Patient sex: M
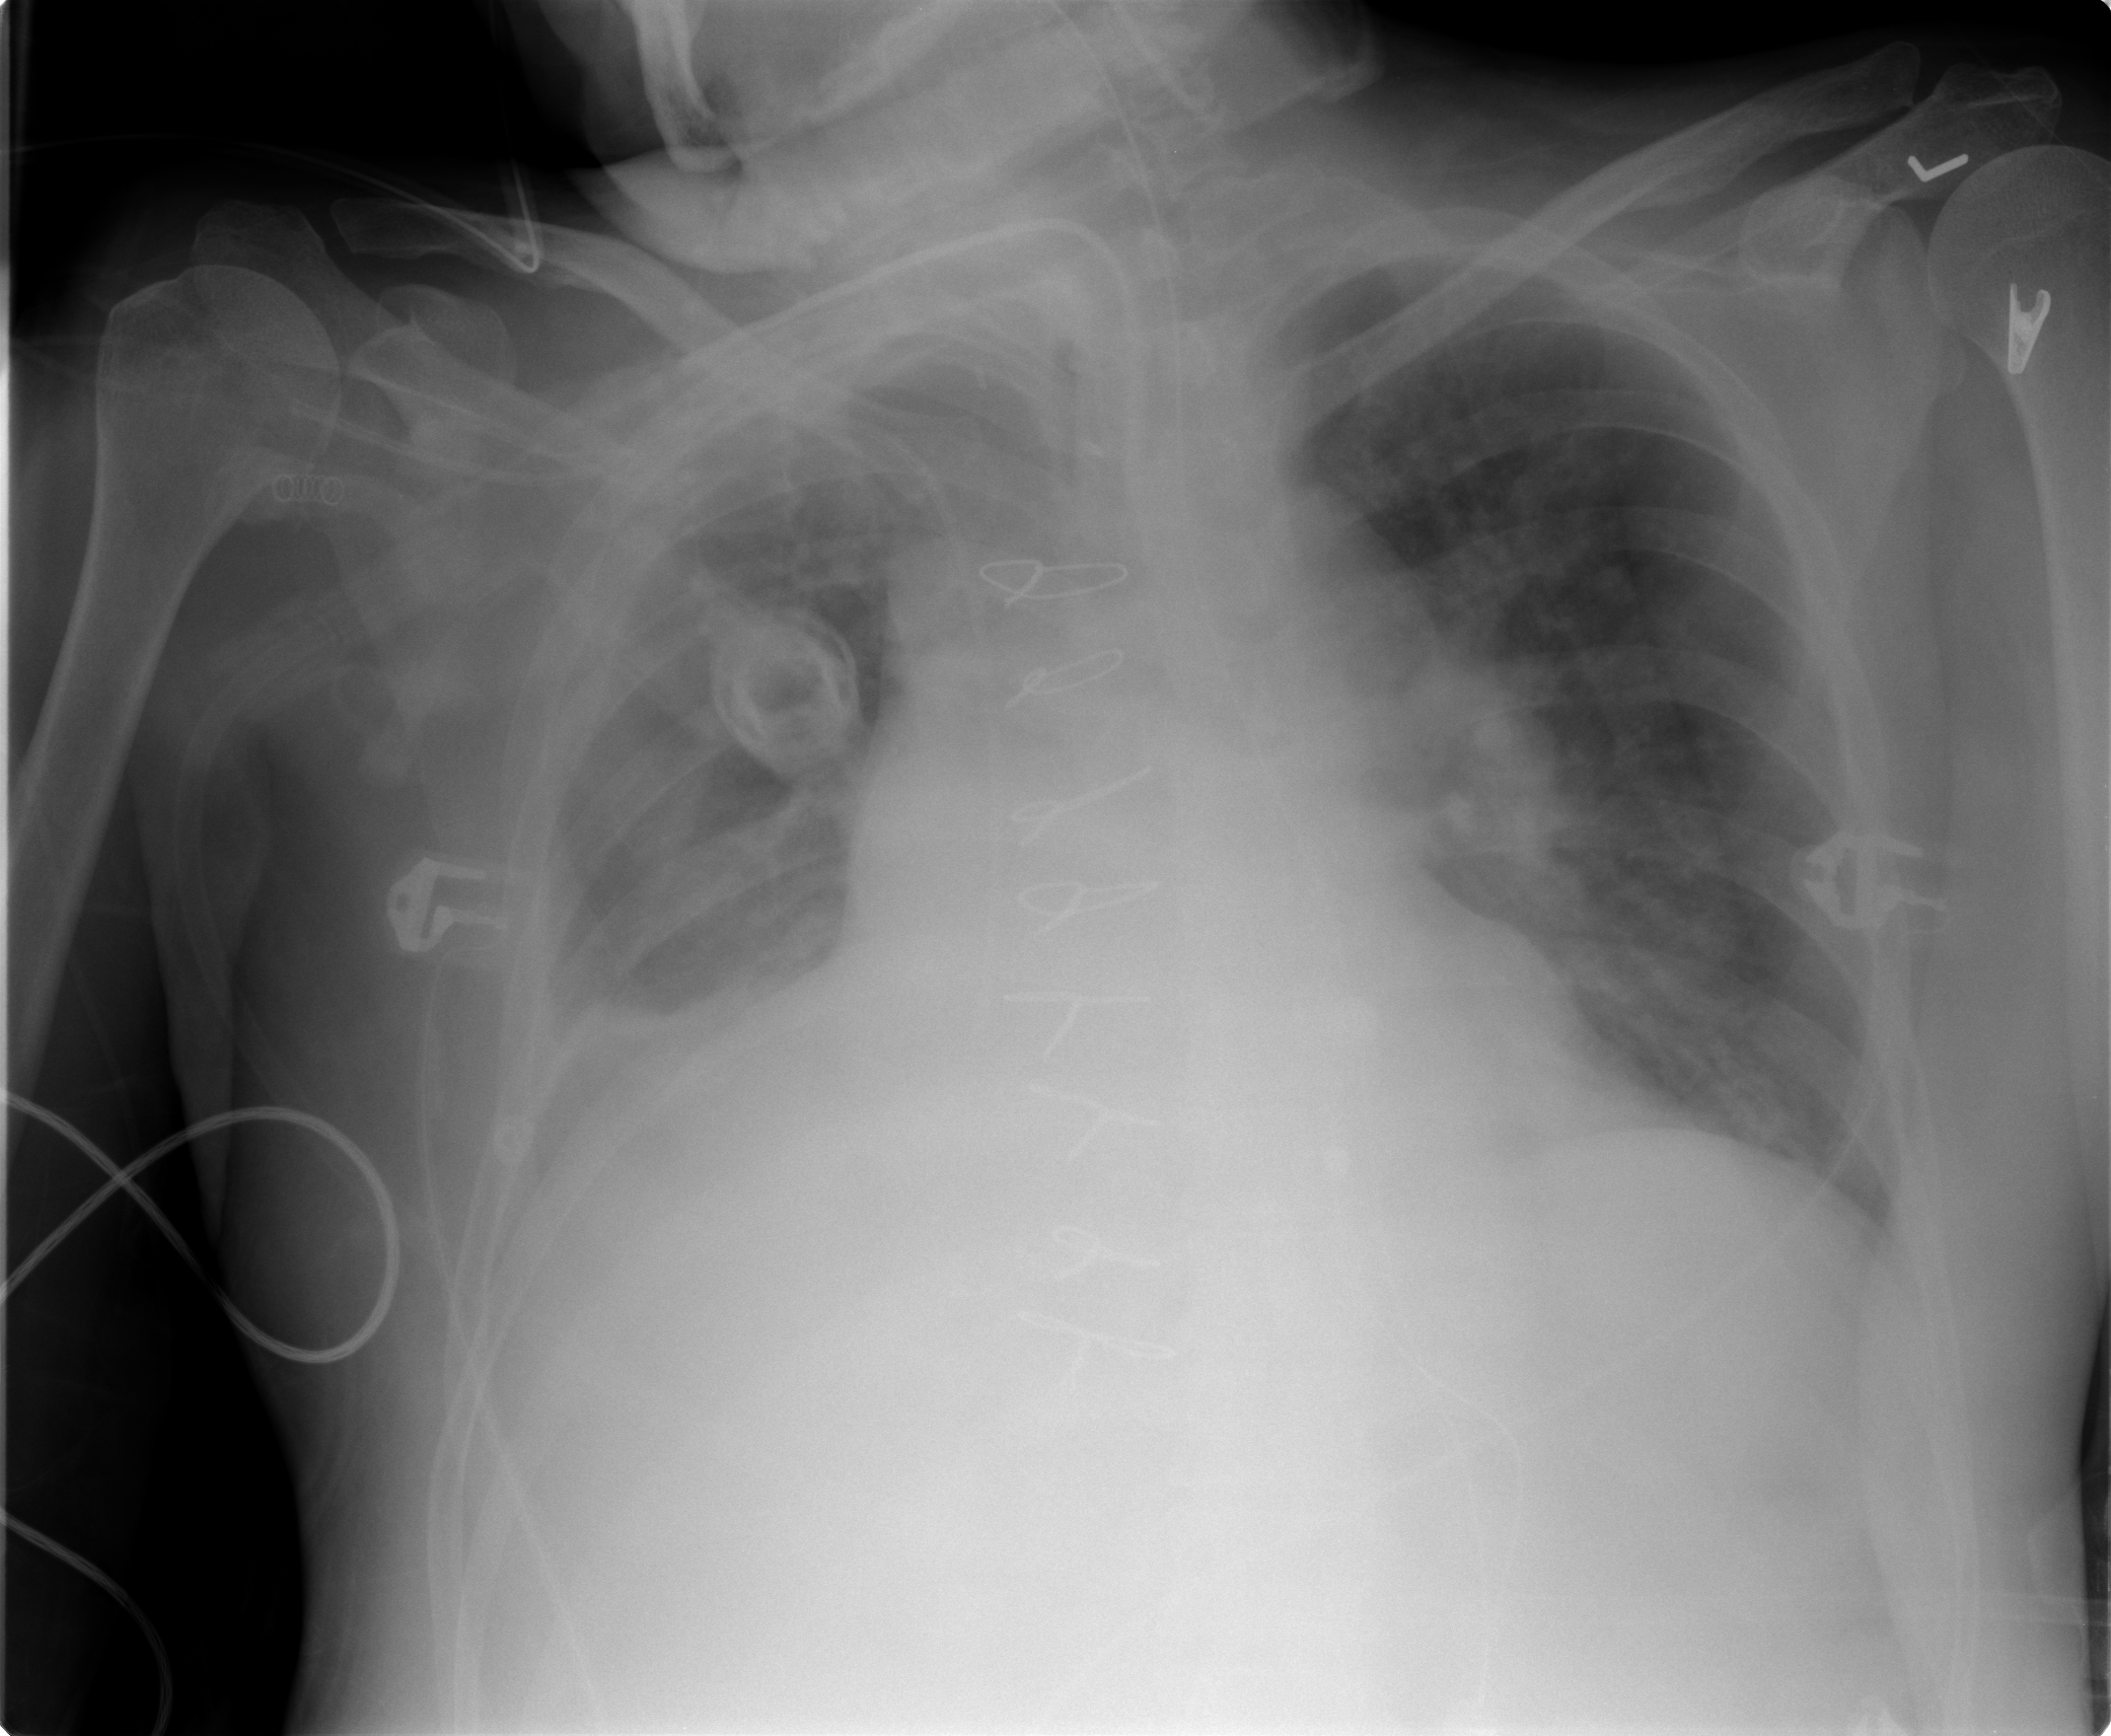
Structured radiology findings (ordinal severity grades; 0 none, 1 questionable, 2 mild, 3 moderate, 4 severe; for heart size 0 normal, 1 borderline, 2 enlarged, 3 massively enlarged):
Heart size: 1
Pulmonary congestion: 3
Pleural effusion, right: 2
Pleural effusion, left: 1
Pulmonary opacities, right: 2
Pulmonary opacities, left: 2
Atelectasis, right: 3
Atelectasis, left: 2